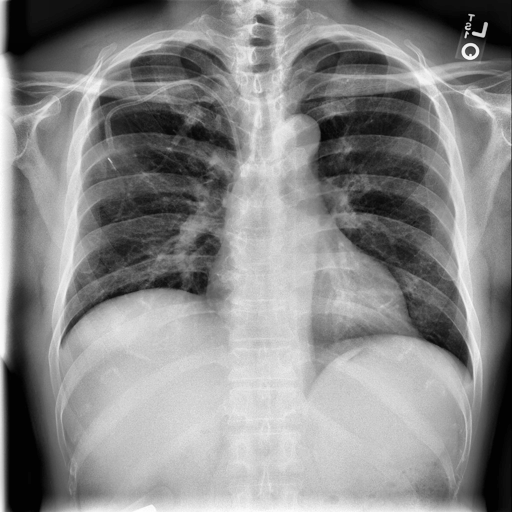
Finding: NORMAL